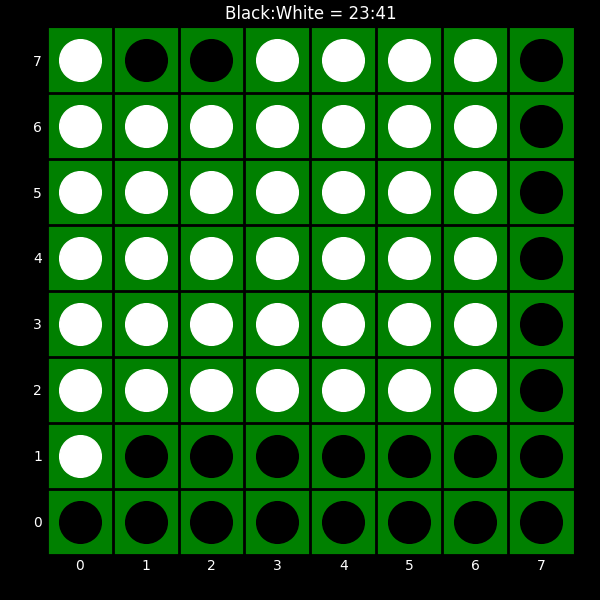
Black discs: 23
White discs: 41